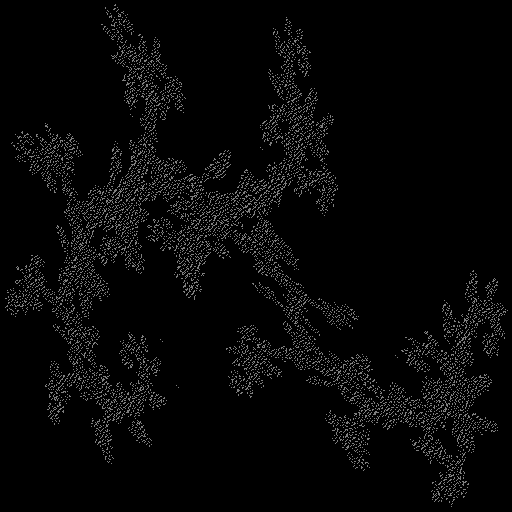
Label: greygoldenrod